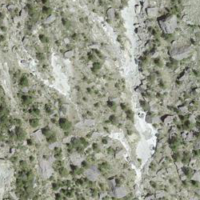
EUNIS habitat code: 32
Species observed at this site:
Cephalanthera longifolia